Question: I am using a custom font in my text fields and labels in my whole application. My font name is "digital-7.ttf". now the problem is that text in my labels is good but in the UITextFields it is cutting text from bottom. when textfield is editing then text is good but when editing is done then it cuts the text again. like this
in this way i am setting its font style
'[txtFld setFont:[UIFont fontWithName:@"digital-7" size:25.0]];'
and font has been added in info.plist
Please help me
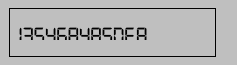
Answer: this problem is in Xcode 3.2.5. In earlier versions same code works good. :)